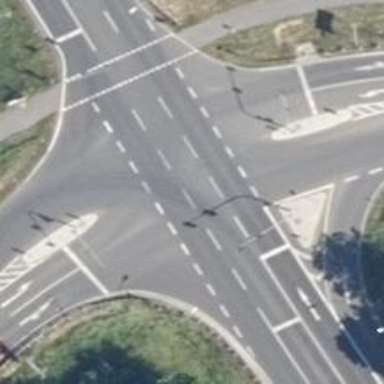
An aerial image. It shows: Road with traffic signals.